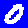
Digit: 0